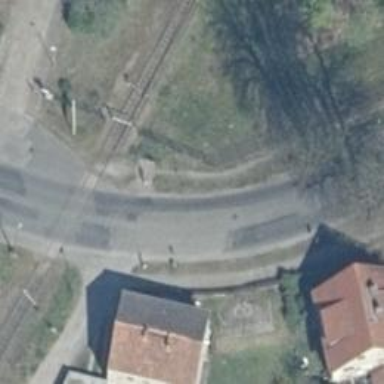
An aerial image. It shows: Secondary road with asphalt surface.